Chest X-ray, AP view. Patient: 10 years old, sex M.
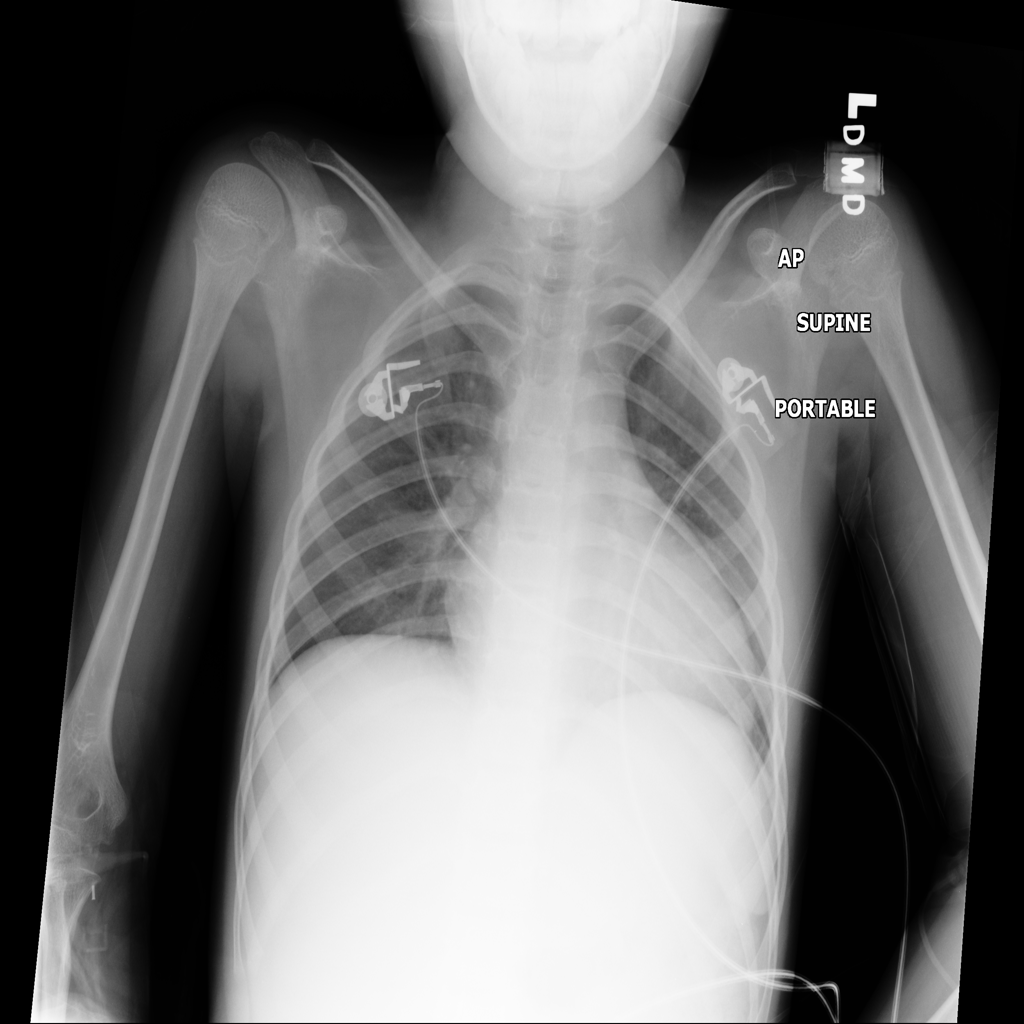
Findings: No Finding